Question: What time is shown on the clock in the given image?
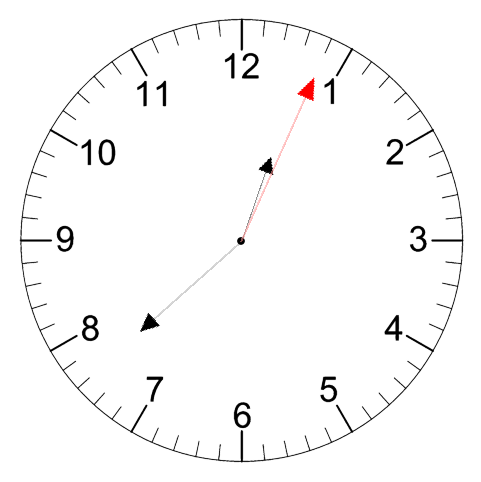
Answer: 12:38:04